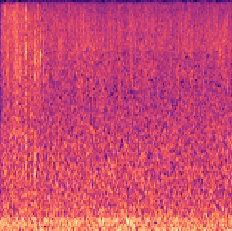
Sound class: Rain